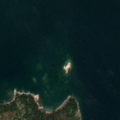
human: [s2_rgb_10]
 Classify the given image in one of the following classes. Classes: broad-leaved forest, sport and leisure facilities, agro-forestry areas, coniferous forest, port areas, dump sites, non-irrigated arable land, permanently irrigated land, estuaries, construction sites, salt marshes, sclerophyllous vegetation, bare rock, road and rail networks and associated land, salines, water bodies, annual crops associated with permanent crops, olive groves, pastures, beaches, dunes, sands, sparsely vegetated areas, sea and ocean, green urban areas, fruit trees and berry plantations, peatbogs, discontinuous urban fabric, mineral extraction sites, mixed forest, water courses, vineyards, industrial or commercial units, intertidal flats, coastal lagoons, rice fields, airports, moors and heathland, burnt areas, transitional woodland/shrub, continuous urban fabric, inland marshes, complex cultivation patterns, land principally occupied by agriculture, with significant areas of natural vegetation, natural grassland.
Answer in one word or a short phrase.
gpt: coniferous forest, mixed forest, sea and ocean